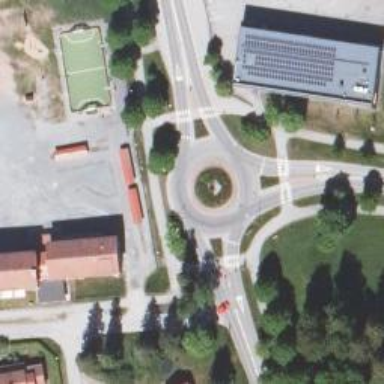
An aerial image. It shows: Tertiary road with asphalt surface leading to roundabout.